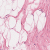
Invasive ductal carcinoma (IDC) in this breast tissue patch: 0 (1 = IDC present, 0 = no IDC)